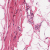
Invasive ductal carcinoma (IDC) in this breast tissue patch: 0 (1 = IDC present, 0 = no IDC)